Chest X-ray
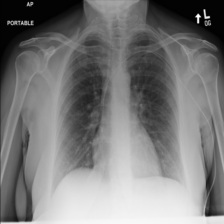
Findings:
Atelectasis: negative
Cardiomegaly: negative
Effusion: negative
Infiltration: negative
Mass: negative
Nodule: negative
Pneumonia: negative
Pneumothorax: negative
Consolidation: negative
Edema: negative
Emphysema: negative
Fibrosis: negative
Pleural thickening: negative
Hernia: negative